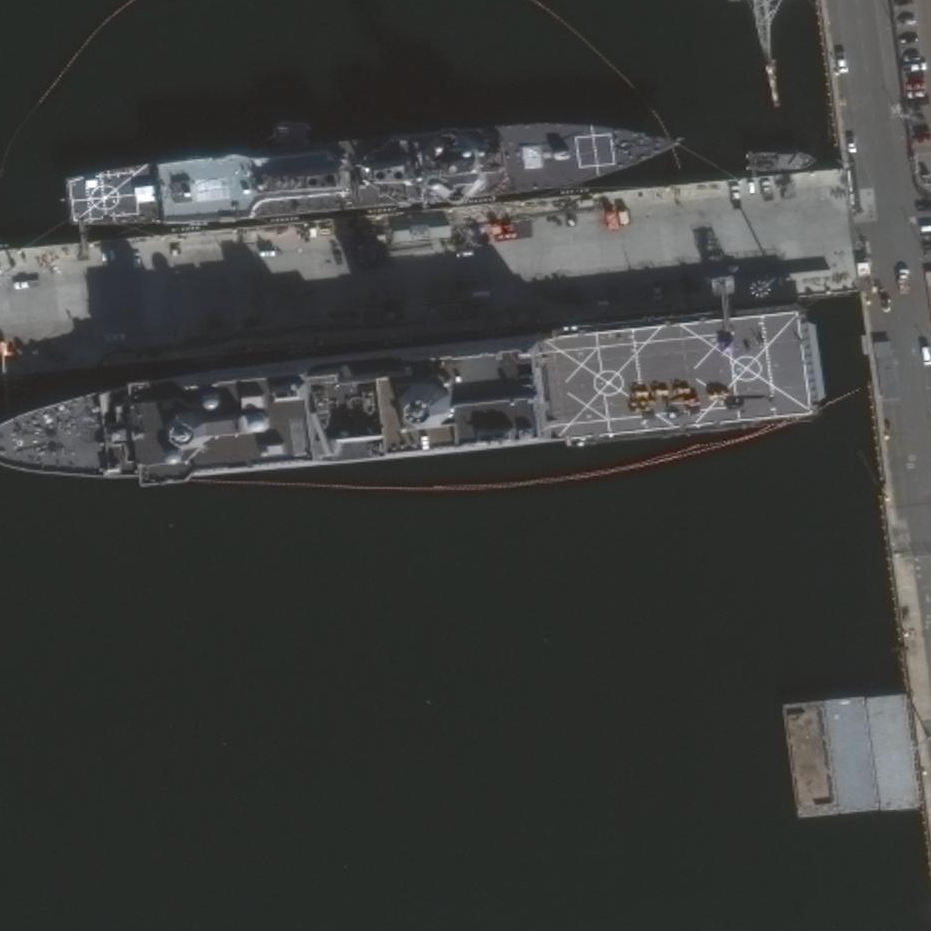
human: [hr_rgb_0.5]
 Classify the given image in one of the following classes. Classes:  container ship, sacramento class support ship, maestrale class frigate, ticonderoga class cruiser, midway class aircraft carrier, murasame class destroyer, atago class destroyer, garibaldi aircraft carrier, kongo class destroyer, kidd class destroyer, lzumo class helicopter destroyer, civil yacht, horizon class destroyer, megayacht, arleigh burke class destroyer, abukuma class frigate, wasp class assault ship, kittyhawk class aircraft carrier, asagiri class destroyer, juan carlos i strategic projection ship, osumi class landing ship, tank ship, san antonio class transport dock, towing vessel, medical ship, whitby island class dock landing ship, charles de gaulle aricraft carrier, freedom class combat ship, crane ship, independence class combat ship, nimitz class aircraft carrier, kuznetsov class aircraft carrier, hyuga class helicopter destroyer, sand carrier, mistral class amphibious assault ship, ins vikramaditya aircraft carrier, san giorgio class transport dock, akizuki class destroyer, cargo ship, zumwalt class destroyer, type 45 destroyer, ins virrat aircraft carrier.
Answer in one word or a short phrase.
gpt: San Antonio class transport dock